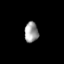
Tissue: lung
Cell type: Others
Senescence score: 0.2395
Nuclear area (px): 276
Mean DAPI intensity: 155.554